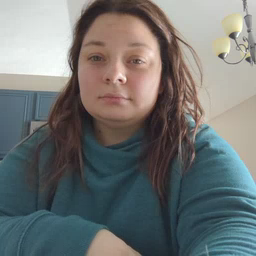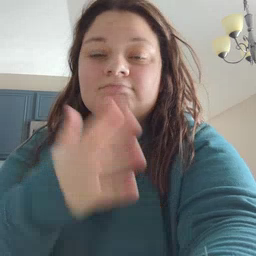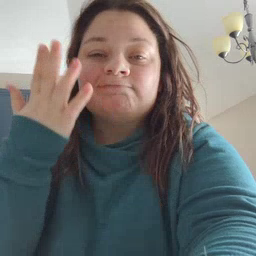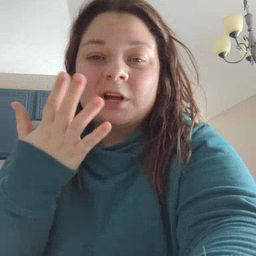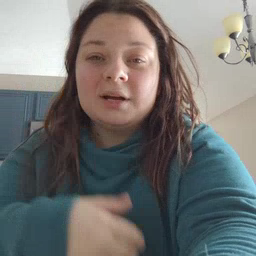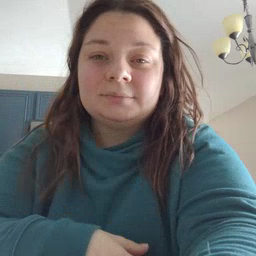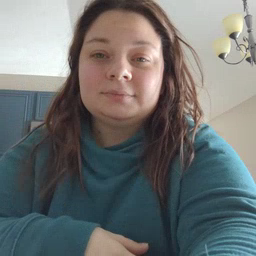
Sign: sad